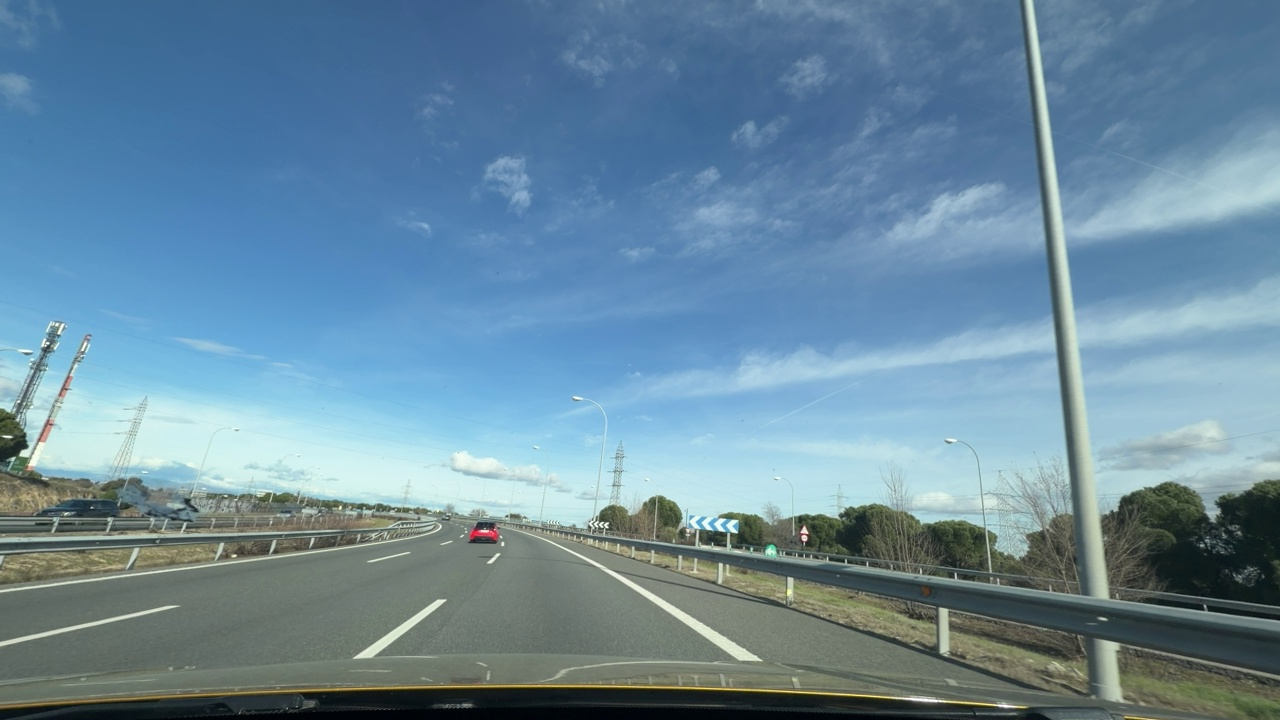
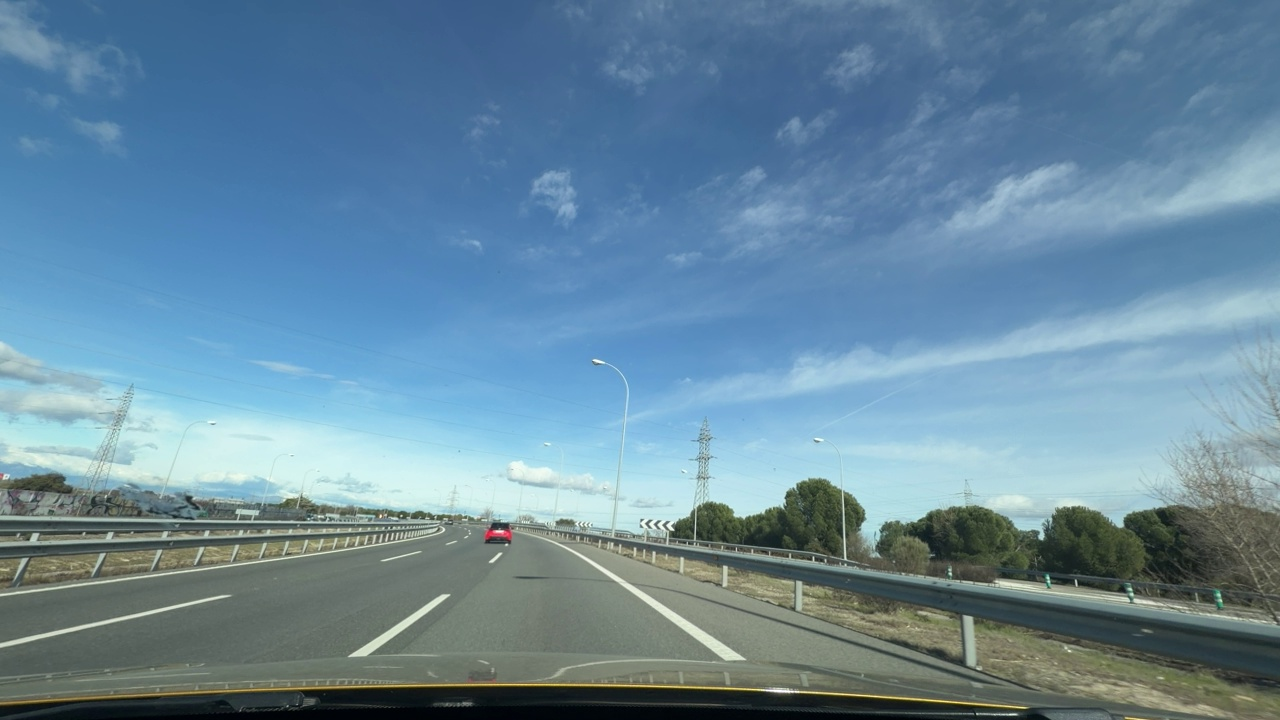
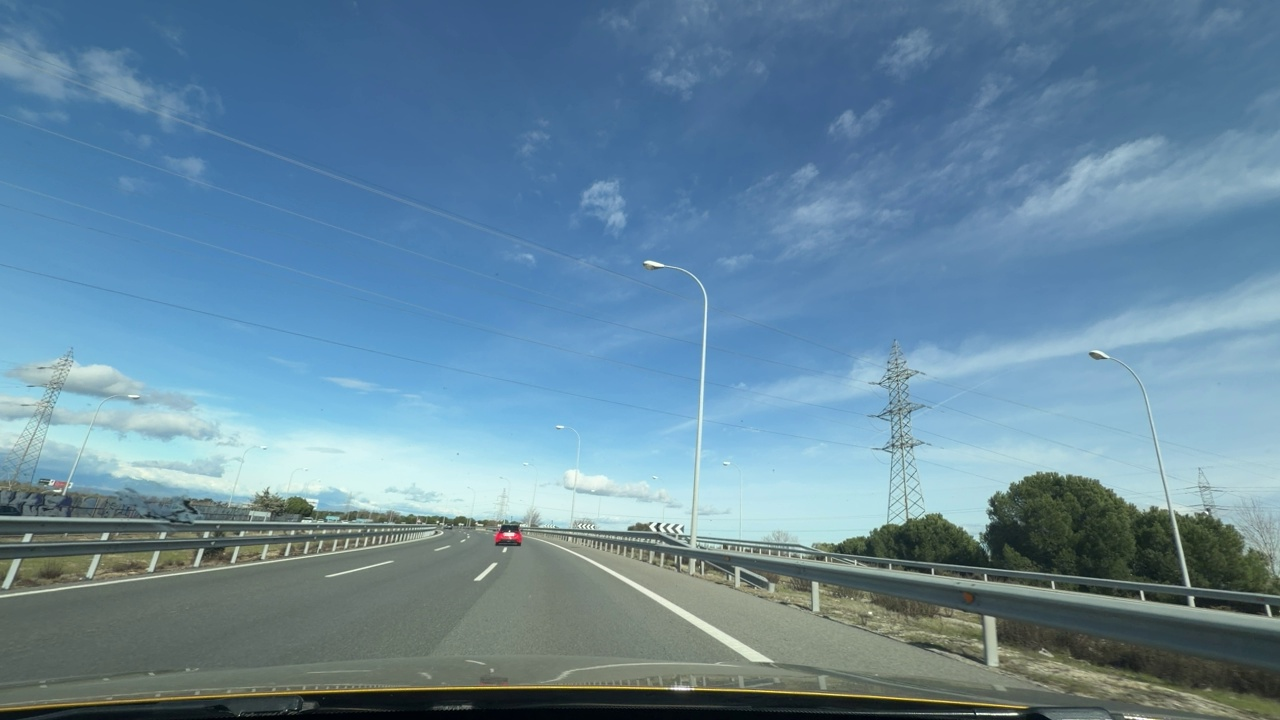
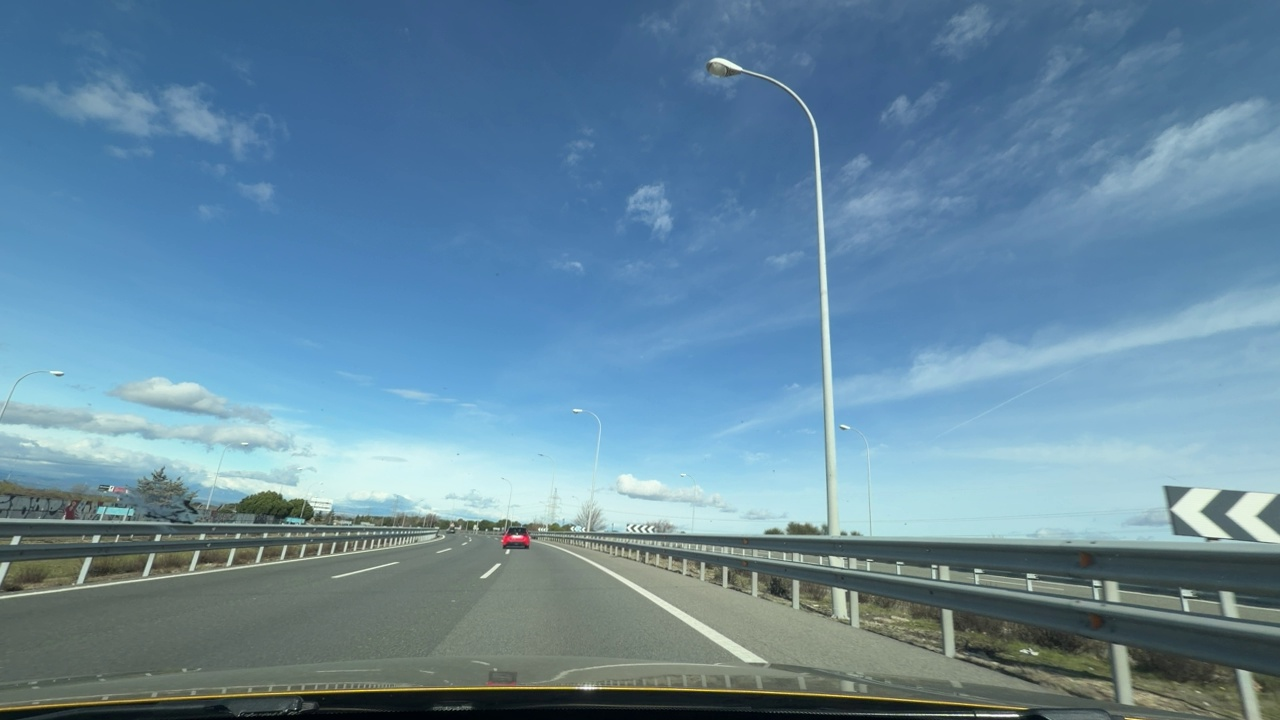
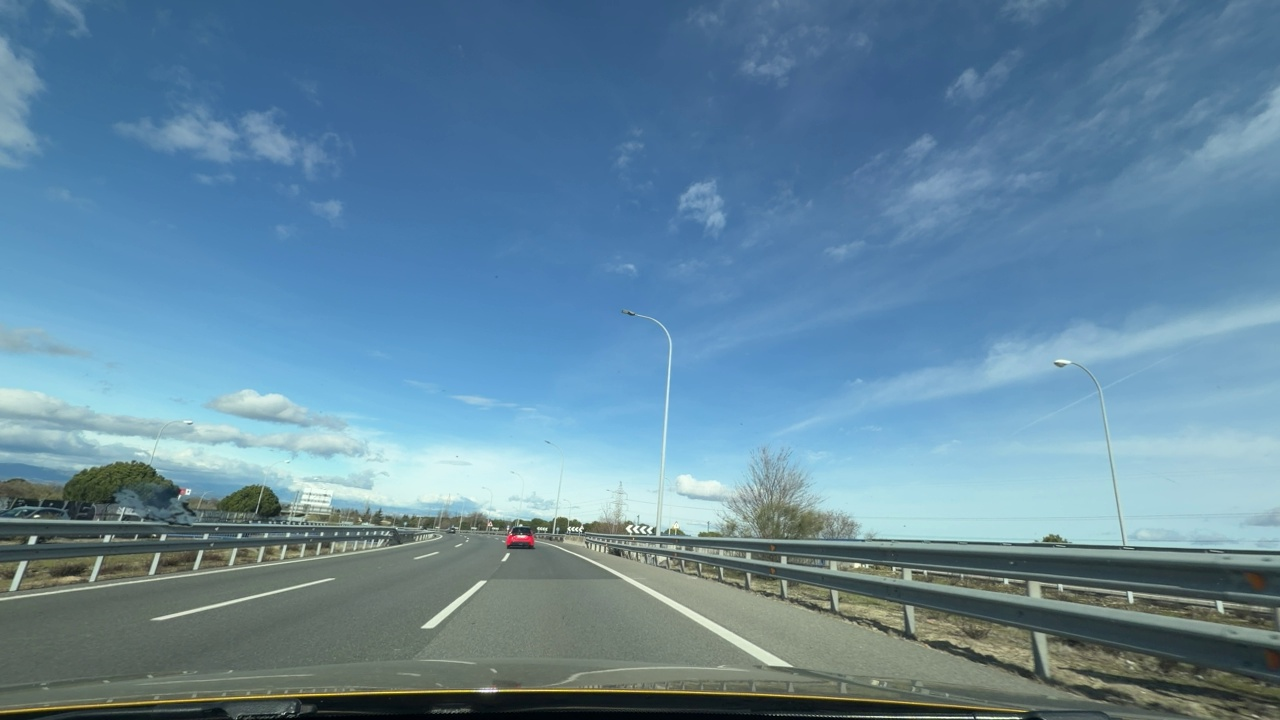
Situation: Cut in
Question: Is a vehicle from an adjacent lane moving into the ego lane?
Answer: Yes
Reasoning: A vehicle from an adjacent lane is moving into the ego lane, crossing the lane marking as it merges.

Situation: Cut in
Question: Has a vehicle merged into the ego lane directly ahead of the ego vehicle without any intermediate vehicle?
Answer: Yes
Reasoning: The merging vehicle has entered directly ahead of the ego vehicle, with no other vehicle in between.

Situation: Cut in
Question: Is the ego vehicle currently inside a roundabout?
Answer: No
Reasoning: The ego vehicle is not traveling within a circular roadway and no central island is visible, so it is not inside a roundabout.

Situation: Cut in
Question: Is the ego vehicle currently within an intersection?
Answer: No
Reasoning: There are no visible crossing lanes, intersection markings, or junction features around the ego vehicle, so it is not within an intersection.

Situation: Cut in
Question: Is any vehicle partially overlapping the lane boundary markings of the ego lane?
Answer: Yes
Reasoning: A leading vehicle is in the process of cutting into the ego lane, which means it is partially crossing the lane boundary markings and overlapping the lane line.